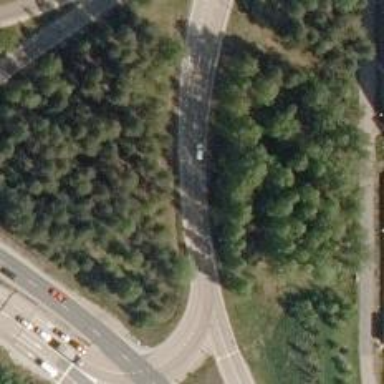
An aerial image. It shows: Trunk link road with asphalt surface.